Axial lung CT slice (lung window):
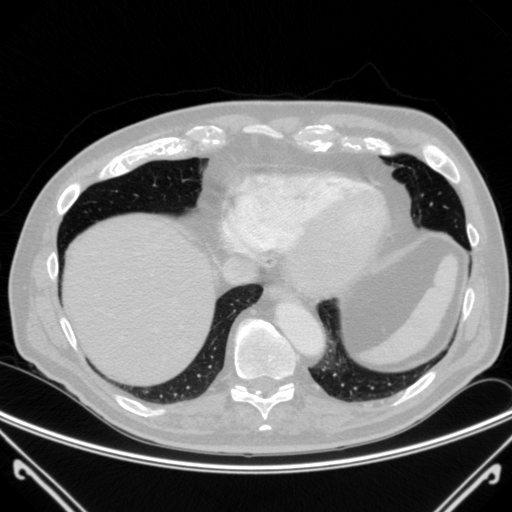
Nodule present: no